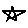
Label: star